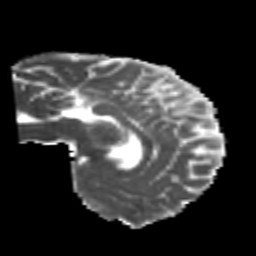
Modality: MD
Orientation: sagittal
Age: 22
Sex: female
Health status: healthy
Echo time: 0.074 s